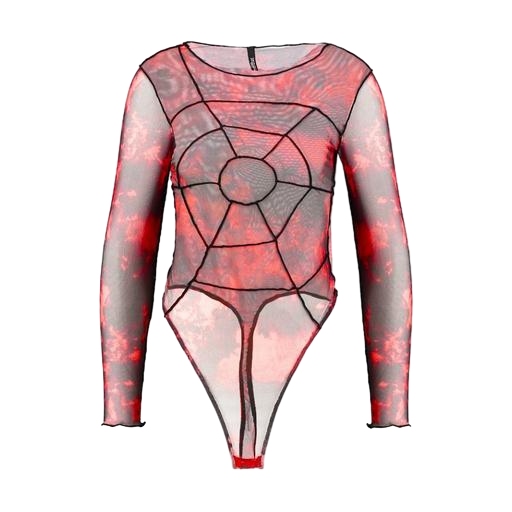
multicolor bodysuit, red women's reversible project, red and black and long sleeves, white background